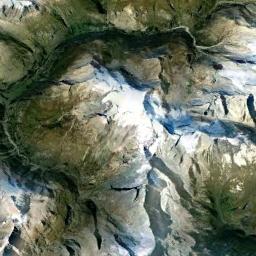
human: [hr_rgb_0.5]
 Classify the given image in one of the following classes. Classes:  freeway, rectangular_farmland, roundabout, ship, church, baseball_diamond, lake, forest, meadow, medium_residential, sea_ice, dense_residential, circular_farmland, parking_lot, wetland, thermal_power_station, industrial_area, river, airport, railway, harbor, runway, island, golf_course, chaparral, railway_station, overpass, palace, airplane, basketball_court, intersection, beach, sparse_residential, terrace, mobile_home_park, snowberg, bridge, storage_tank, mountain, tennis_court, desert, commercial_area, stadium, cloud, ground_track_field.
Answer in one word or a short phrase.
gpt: snowberg